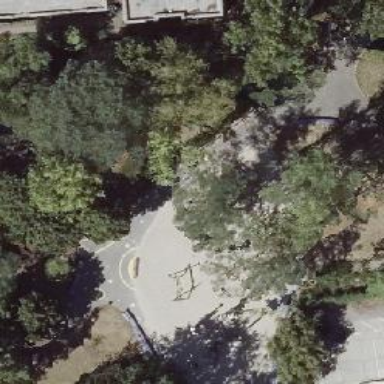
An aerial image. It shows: Playground structure.